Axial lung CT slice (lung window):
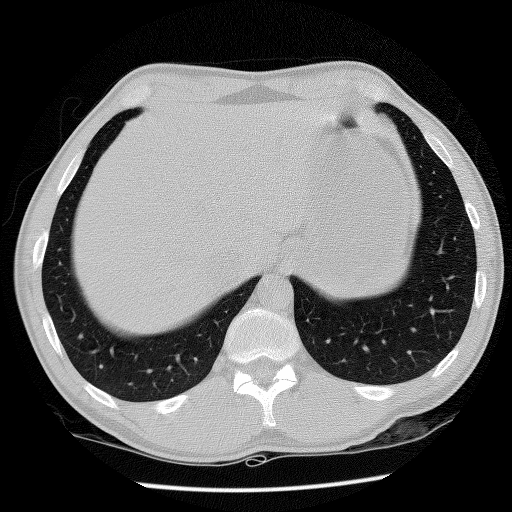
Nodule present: no